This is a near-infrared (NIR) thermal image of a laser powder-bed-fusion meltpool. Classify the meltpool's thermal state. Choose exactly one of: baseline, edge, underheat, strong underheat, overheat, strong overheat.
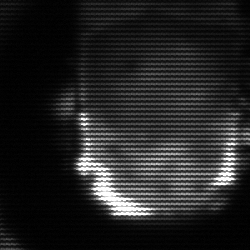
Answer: baseline